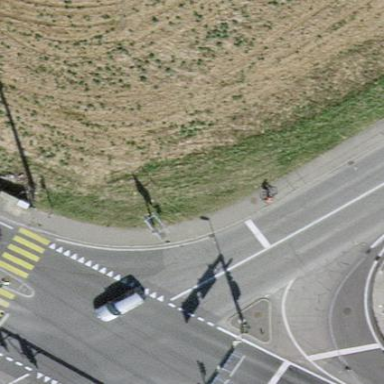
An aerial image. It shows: Secondary road around roundabout.